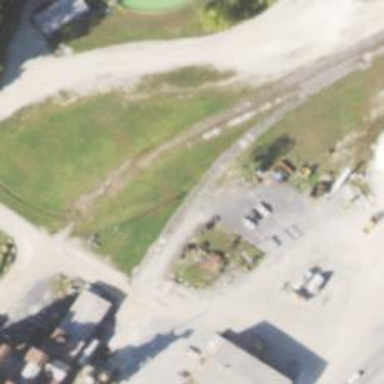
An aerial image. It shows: Rail spur service.